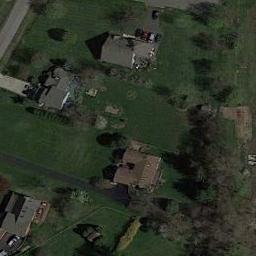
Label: medium_residential